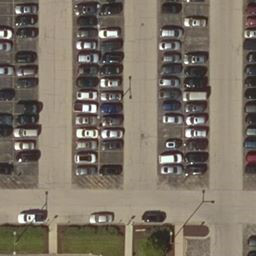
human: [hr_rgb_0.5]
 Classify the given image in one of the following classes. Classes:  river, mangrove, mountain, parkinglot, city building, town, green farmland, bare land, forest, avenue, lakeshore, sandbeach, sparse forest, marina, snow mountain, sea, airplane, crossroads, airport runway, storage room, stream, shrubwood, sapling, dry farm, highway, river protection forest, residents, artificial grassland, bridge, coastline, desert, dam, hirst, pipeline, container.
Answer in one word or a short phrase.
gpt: parkinglot